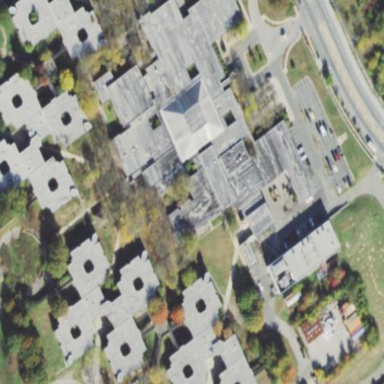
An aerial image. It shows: Hospital providing healthcare services.